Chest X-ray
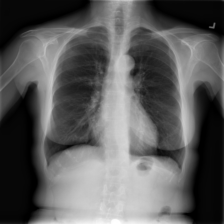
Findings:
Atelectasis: negative
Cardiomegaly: negative
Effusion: negative
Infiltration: negative
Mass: negative
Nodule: negative
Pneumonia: negative
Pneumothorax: negative
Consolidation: negative
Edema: negative
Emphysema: negative
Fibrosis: negative
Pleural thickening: negative
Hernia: negative